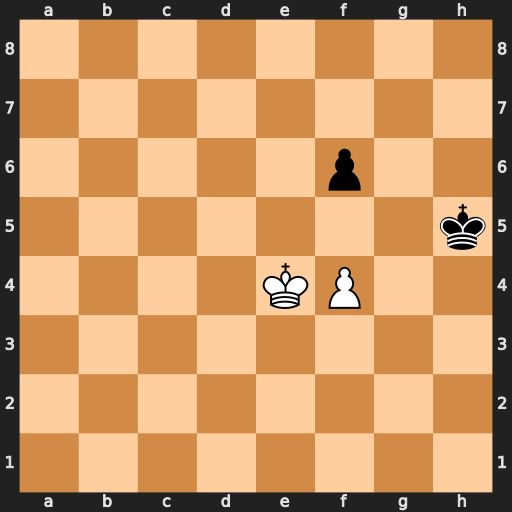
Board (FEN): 8/8/5p2/7k/4KP2/8/8/8
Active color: w
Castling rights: -
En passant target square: -
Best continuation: Kf5 Kh6 Kxf6